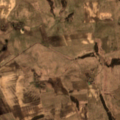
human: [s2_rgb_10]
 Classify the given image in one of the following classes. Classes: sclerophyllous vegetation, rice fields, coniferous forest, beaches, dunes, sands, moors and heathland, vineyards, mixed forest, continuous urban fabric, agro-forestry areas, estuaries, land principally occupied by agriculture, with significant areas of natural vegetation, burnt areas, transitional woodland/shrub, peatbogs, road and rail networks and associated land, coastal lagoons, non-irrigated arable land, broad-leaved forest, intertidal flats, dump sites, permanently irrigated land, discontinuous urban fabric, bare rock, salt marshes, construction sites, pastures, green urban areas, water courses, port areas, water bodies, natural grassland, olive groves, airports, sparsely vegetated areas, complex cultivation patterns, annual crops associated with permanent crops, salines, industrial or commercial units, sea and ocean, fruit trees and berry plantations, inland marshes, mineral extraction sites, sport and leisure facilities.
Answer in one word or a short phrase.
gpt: non-irrigated arable land, pastures, complex cultivation patterns, land principally occupied by agriculture, with significant areas of natural vegetation, transitional woodland/shrub